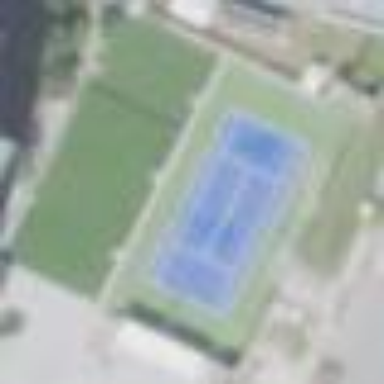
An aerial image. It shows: Tennis court on pitch designated for leisure land.